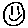
Label: smiley face